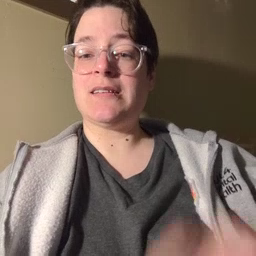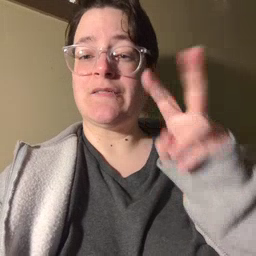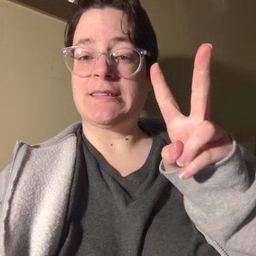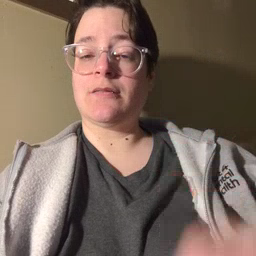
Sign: TV